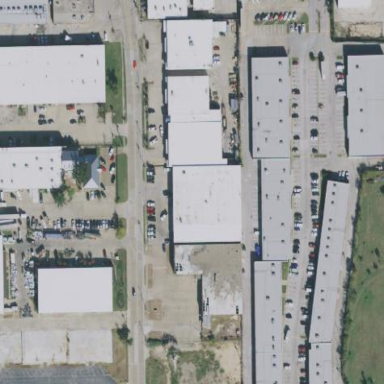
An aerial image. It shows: Commercial area.